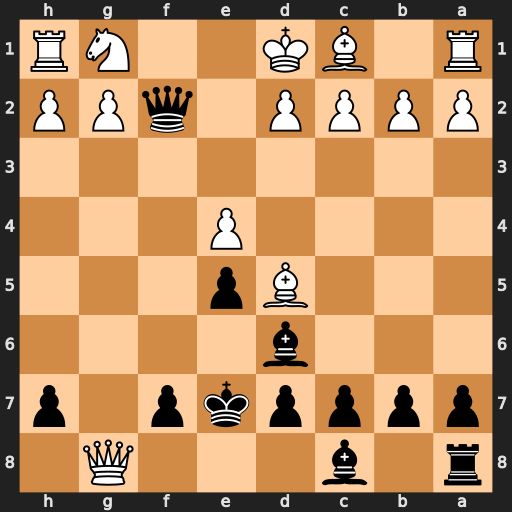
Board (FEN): r1b3Q1/ppppkp1p/3b4/3Bp3/4P3/8/PPPP1qPP/R1BK2NR
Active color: b
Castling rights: -
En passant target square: -
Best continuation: Qf1#